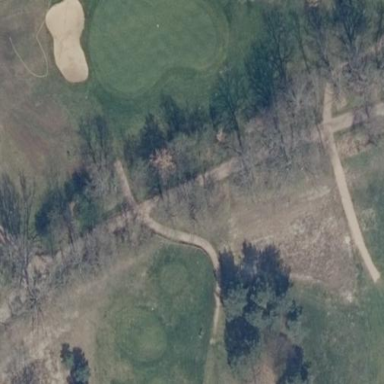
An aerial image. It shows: Golf bunker.